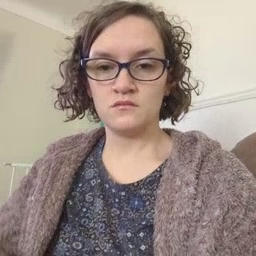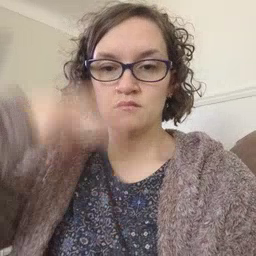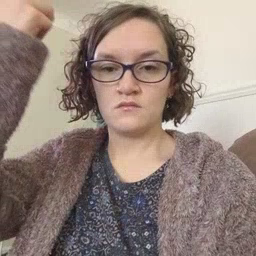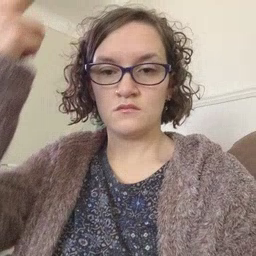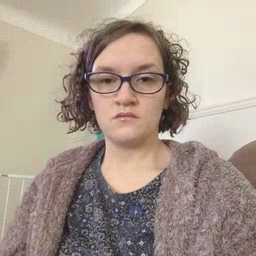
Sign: high